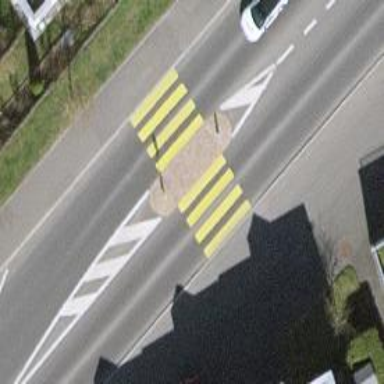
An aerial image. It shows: Marked crossing with visible markings.